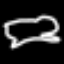
Label: frog